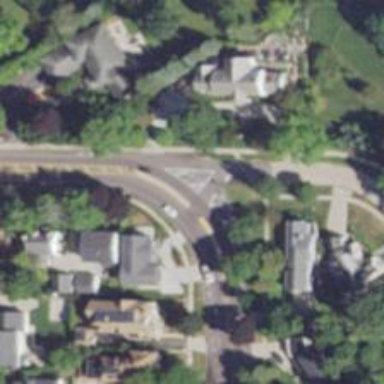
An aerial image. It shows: Marked road crossing.